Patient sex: M
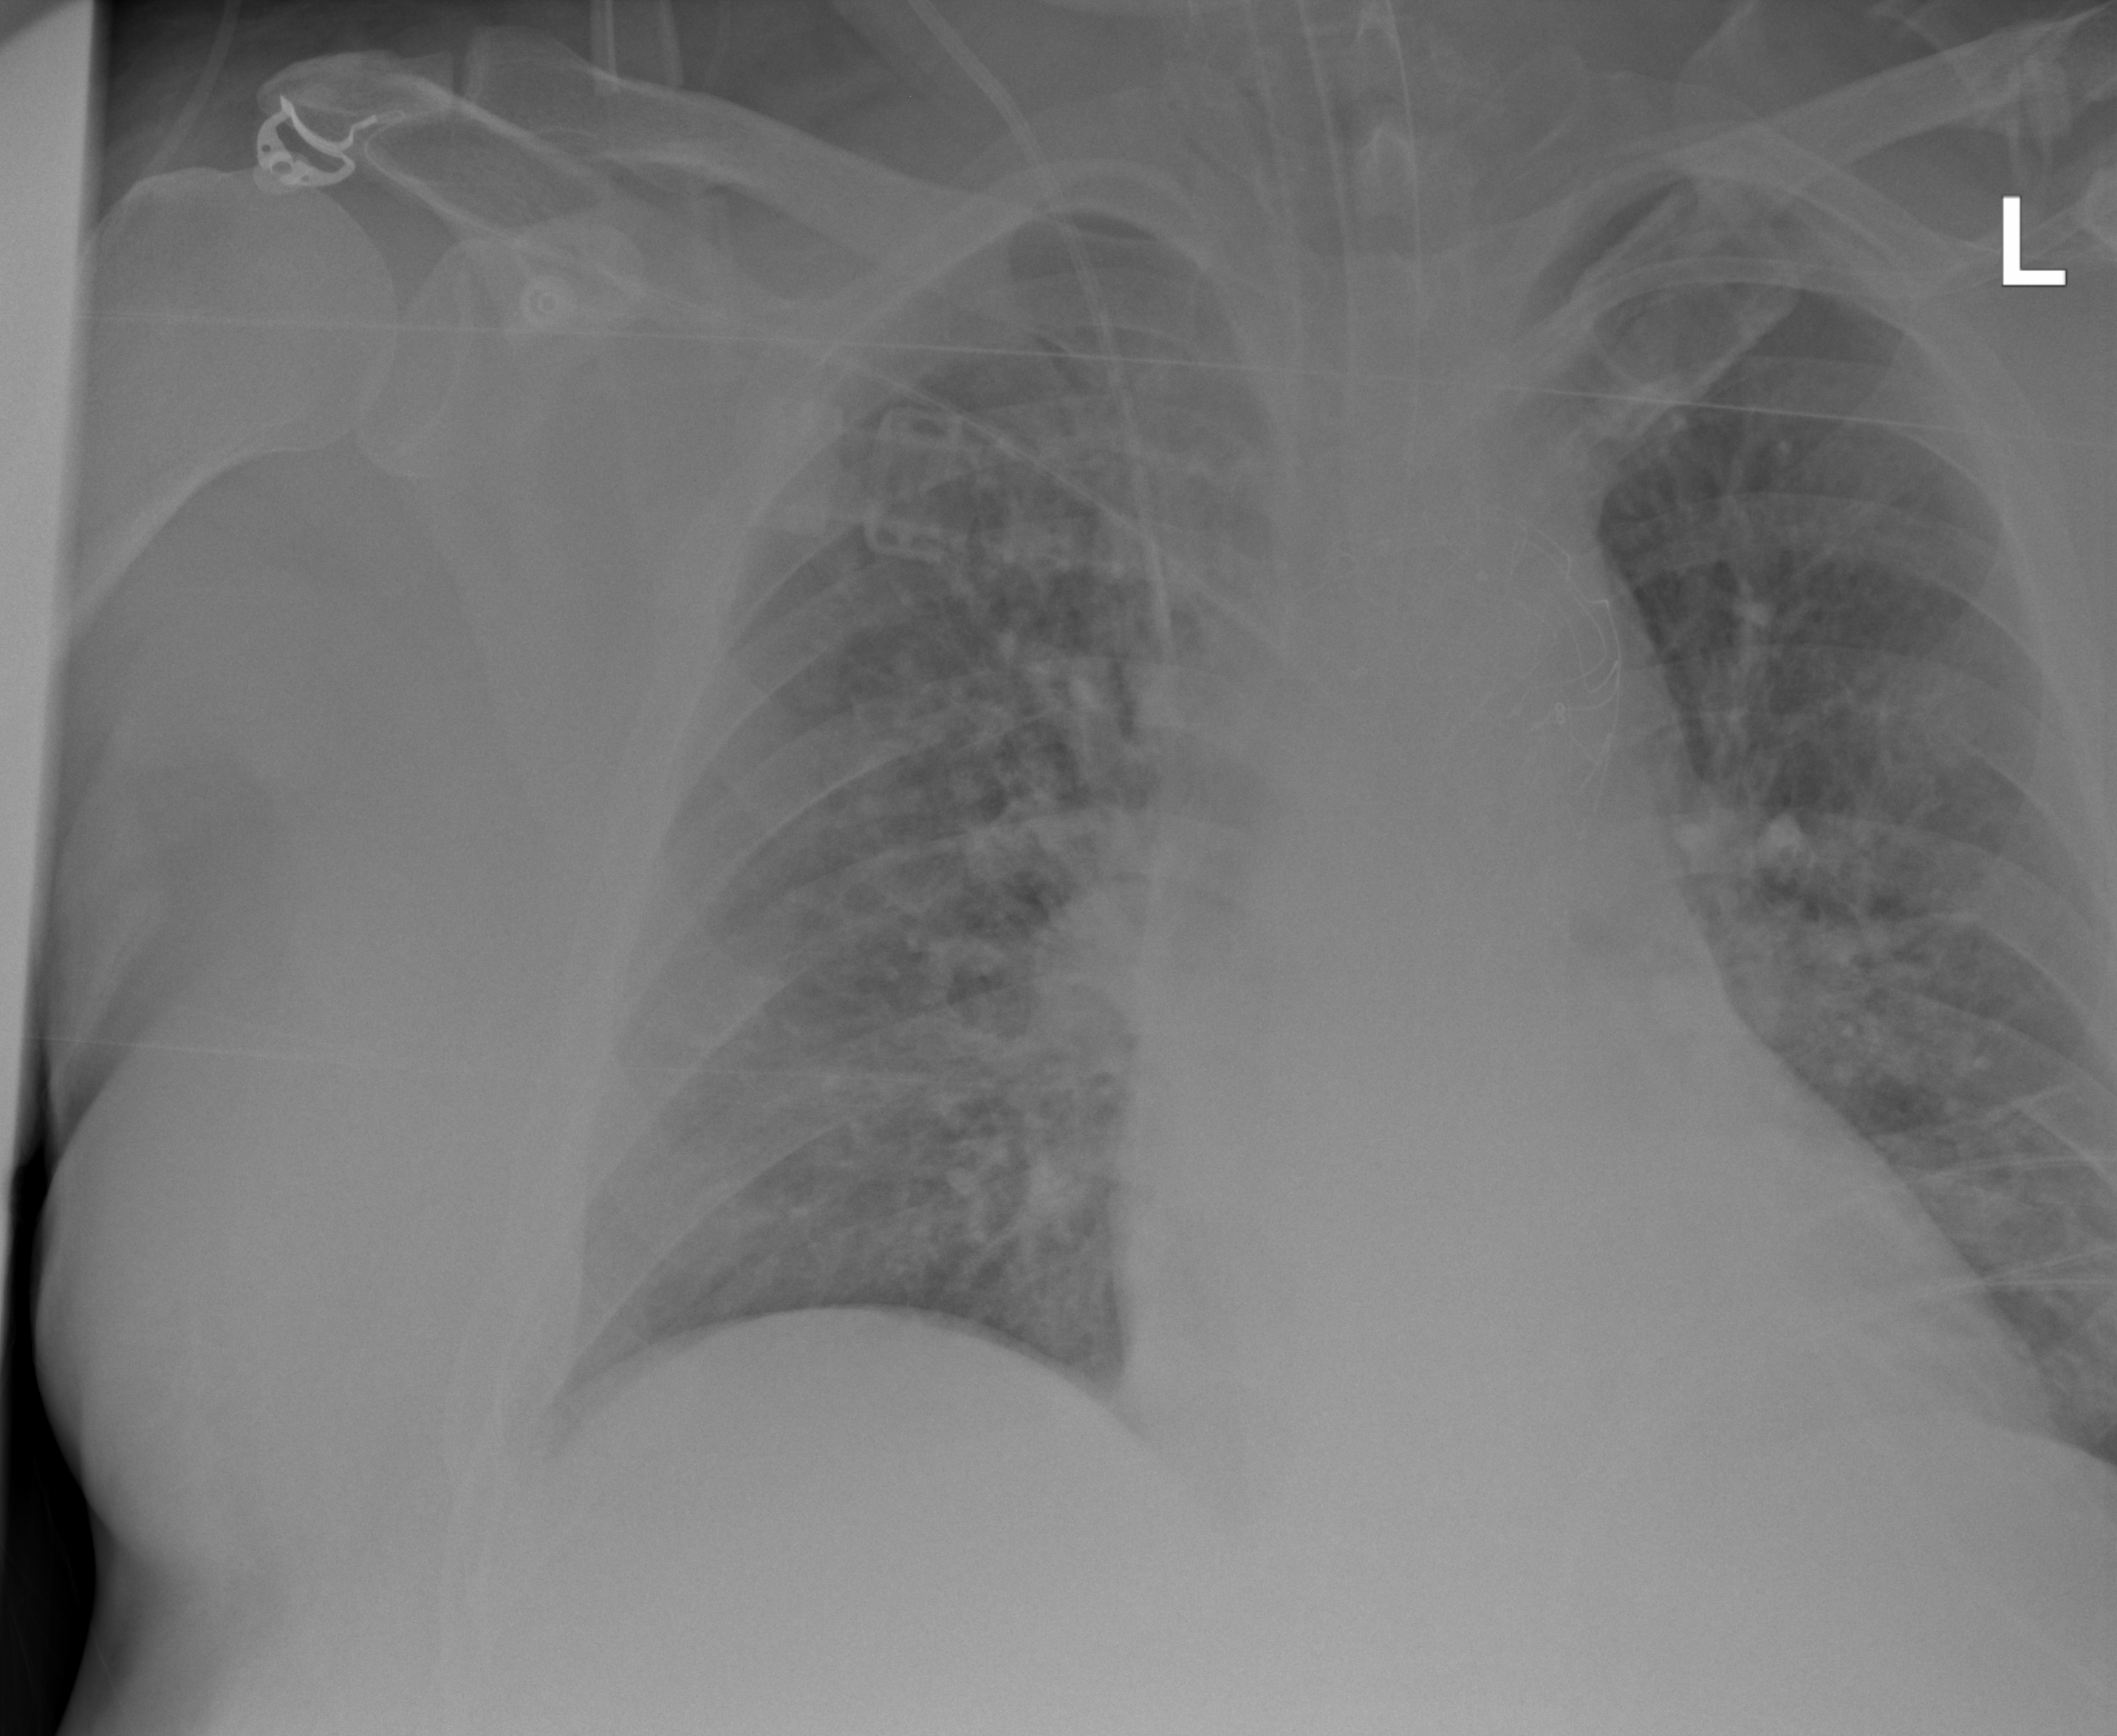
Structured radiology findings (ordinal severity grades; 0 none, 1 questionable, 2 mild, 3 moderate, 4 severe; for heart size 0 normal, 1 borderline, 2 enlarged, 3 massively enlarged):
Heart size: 3
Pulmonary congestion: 2
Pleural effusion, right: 0
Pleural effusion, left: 0
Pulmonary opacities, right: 2
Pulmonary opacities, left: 2
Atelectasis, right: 0
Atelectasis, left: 0